Question: Is it possible to plot a boxplot and a stripchart next to each other in the same figure? If I run this code, the stripchart overrides the boxplots. What i actually want is that they lay next to each other. In hat way a figure with 10 column on the x-as will be formed. Is that possible?
'''
boxplot(doubles[1:5,])
stripchart(doubles[6:10,],add=TRUE,vertical=TRUE, pch=19)
'''

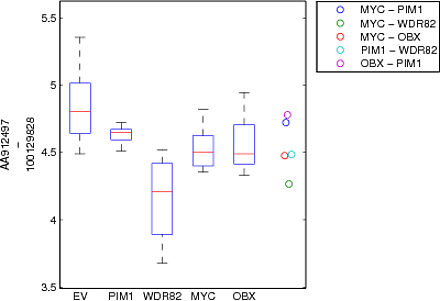
Answer: Some example of you data would be good, but the easiest option is probably:
'''
#random data corresponding to your 5 columns
x <- data.frame(V = rnorm(100), W = rnorm(100), X = rnorm(100), Y = rnorm(100),
Z = rnorm(100))
#remove axis with 'axes=F', define wider x-limits with 'xlim'
stripchart(x[1:5,],vertical=TRUE, pch=19,xlim=c(1,6),axes=F)
#add boxplots next to stripchart, decrease width with 'boxwex'
boxplot(x[1:5,],add=T,at=1.5:5.5,boxwex=0.25,axes=F)
#add custom x axis
axis(1,at=1.25:5.25,labels=names(x))
'''